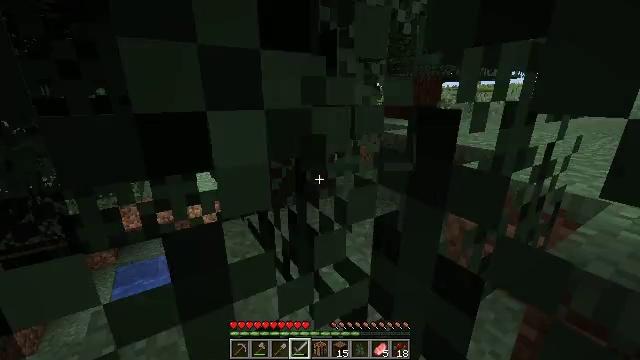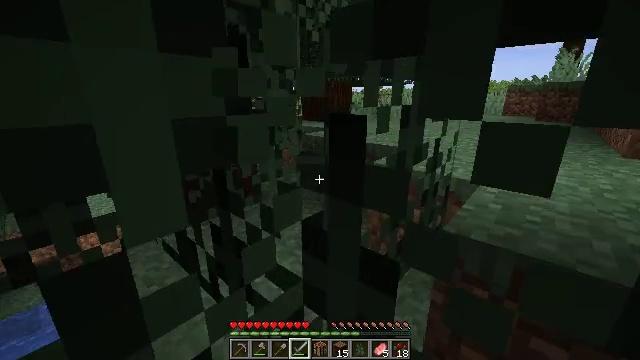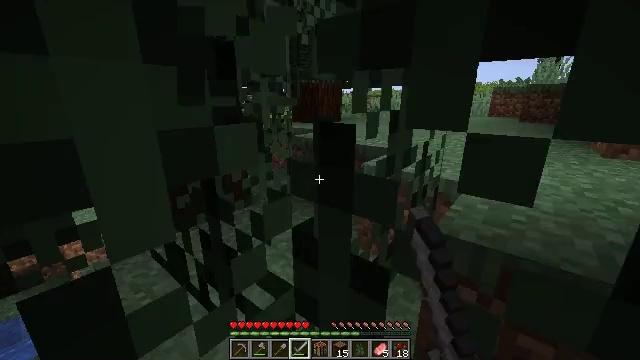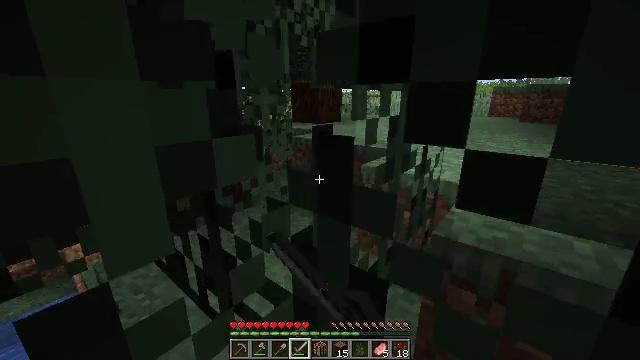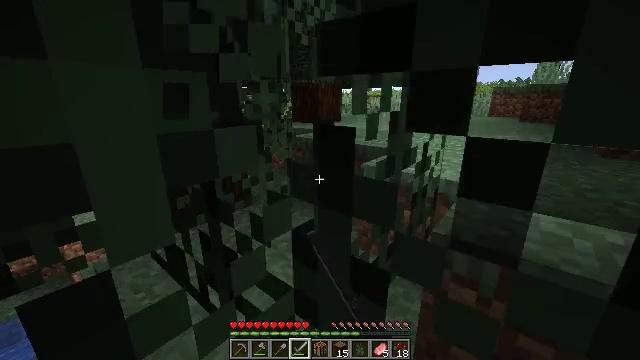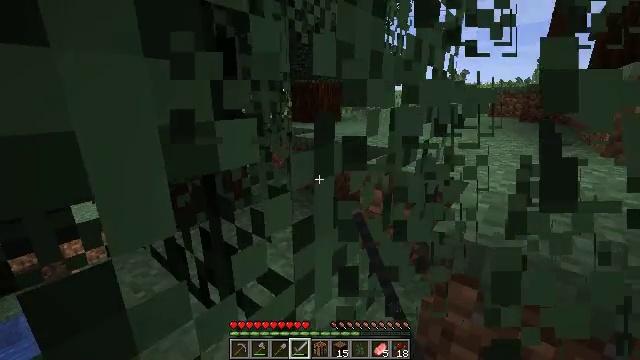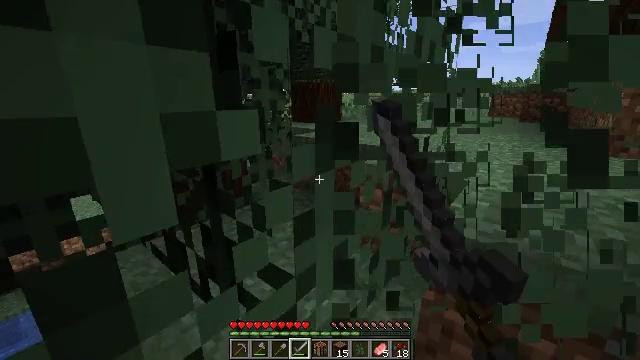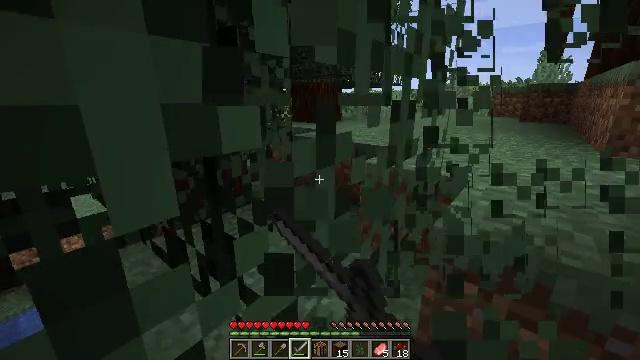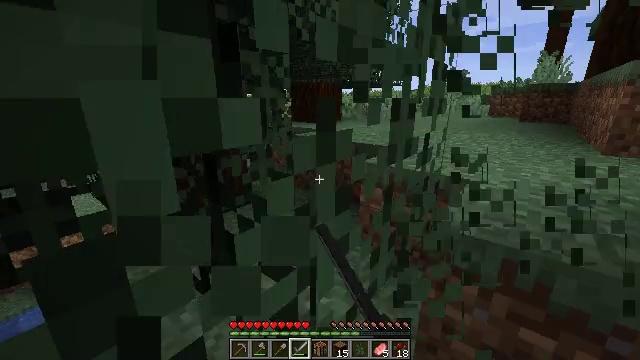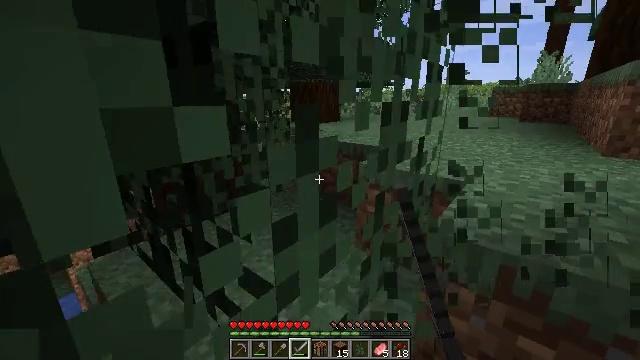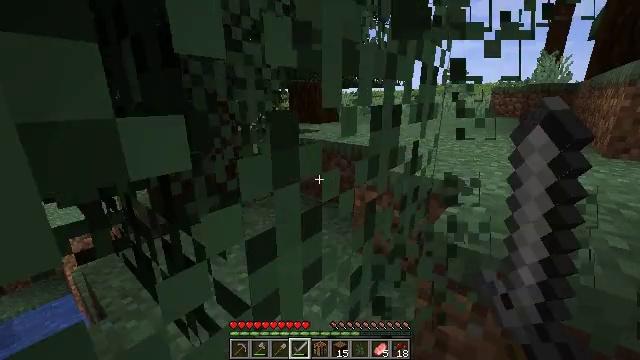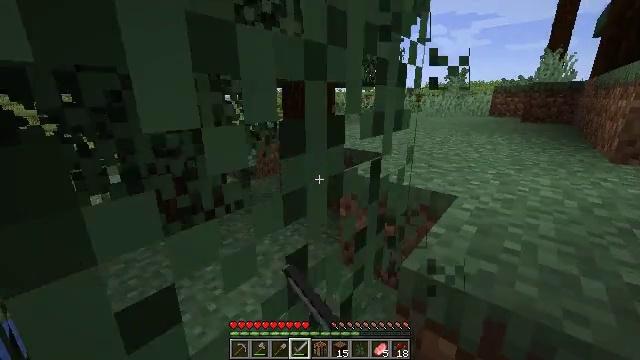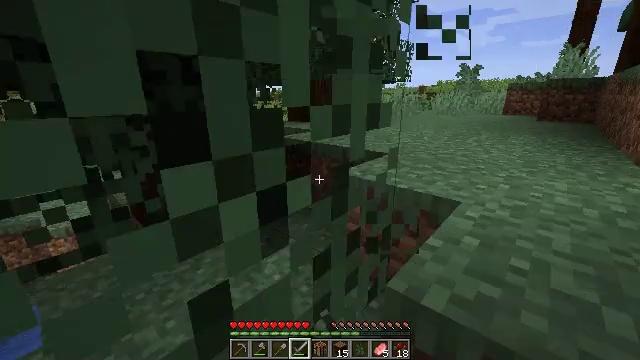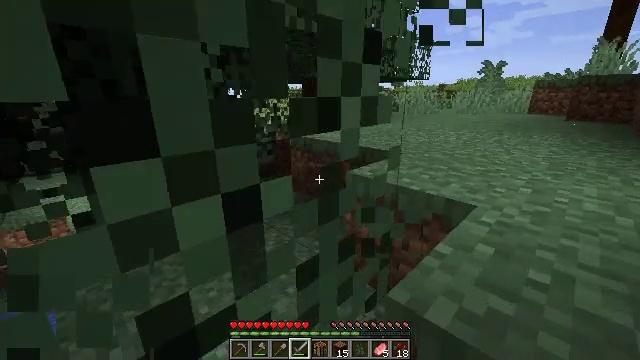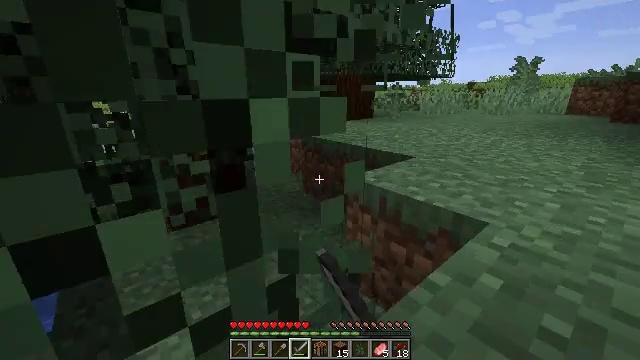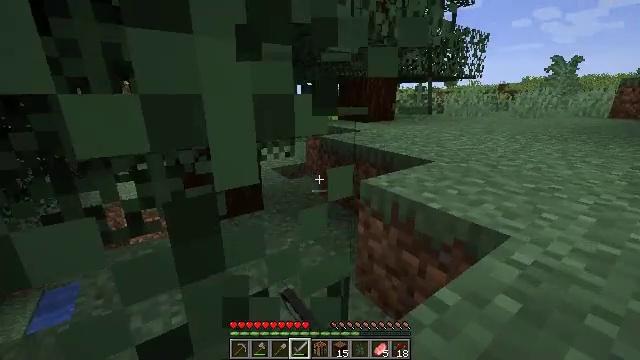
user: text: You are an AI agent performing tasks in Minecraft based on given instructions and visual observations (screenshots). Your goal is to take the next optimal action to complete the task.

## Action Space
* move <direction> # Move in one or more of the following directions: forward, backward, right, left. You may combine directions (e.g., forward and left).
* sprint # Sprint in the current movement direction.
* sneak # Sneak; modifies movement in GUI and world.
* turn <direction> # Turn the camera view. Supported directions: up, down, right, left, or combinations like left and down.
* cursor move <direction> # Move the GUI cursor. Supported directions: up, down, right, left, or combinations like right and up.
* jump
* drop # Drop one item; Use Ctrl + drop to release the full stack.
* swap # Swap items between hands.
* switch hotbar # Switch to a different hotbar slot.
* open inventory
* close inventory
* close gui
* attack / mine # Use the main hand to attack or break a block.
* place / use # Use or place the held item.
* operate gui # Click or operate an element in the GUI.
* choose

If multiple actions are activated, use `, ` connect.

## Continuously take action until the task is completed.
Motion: motion action
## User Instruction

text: Gather spruce leaves to collect foliage.
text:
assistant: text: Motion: move forward, turn right, attack / mine
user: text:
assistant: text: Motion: move forward, turn right, attack / mine
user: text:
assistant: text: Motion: move forward, attack / mine
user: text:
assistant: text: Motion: attack / mine
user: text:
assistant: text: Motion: attack / mine
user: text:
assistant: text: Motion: attack / mine
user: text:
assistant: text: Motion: attack / mine
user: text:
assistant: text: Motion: attack / mine
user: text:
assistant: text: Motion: move forward and move right, attack / mine
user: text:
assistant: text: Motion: move forward and move right, attack / mine
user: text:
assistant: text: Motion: move forward and move right, attack / mine
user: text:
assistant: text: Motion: move forward and move right, turn left, attack / mine
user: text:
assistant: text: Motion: move forward and move right, turn left, attack / mine
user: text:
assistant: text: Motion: move forward and move right, turn left, attack / mine
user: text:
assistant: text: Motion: move forward and move right, turn left
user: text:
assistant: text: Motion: move forward and move right, turn left
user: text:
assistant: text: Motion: move forward and move right, turn left
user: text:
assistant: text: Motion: move forward and move right, turn left
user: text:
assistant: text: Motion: move forward and move right, turn left
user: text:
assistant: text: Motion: move forward and move right, turn left
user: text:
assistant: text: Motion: move forward and move right
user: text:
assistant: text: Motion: move forward and move right
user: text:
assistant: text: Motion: move forward and move right
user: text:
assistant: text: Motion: move forward and move right, attack / mine
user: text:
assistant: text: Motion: move forward and move right, attack / mine
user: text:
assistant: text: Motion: move forward and move right, attack / mine
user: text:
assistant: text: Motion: move forward and move right, attack / mine
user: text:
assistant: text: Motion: move forward and move right, attack / mine
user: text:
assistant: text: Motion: move forward and move right, attack / mine
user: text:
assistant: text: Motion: move forward and move right, attack / mine